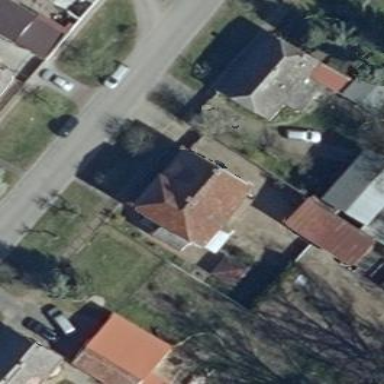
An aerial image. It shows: Simple house.